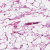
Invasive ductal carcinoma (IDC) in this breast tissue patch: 0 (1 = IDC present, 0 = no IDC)